Question: As Branch said in its docs:
> For more advanced implementations, you may want to specify keys for
both Test and Live environments (for example, if you are building a
custom switch to automatically select the correct key depending on
compiler schemes).Open your Info.plist file in Xcode, change the branch_key entry to a
Dictionary, and create two subentries for your keys:
: How do I build a custom switch to automatically select the correct key depending on compiler schemes? I understand I might use #if DEBUG to define the environment, but I don't understand is where do I tell branch which key it should use? Or branch will simply detect it automatically?
Thank you so much
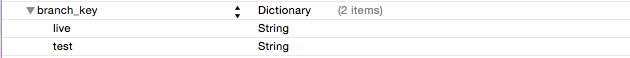
Answer: Alex from Branch.io here: '#if DEBUG' is the best, approach, and you actually just need to switch out your singleton call. Instead of
'''
let branch: Branch = Branch.getInstance(); // Swift
Branch *branch = [Branch getInstance]; // Objective C
'''
you'll use
'''
let branch: Branch = Branch.getTestInstance(); // Swift
Branch *branch = [Branch getTestInstance]; // Objective C
'''